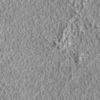
Label: not_dusty